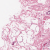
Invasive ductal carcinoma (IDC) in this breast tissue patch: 0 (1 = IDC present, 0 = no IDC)